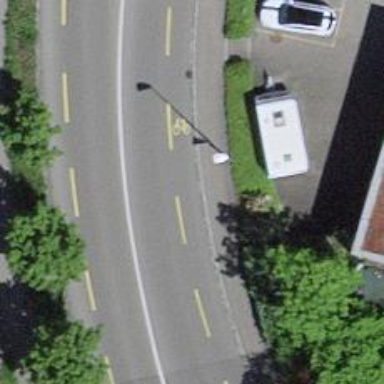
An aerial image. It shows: Secondary road with asphalt surface and lanes for cycling in both directions.